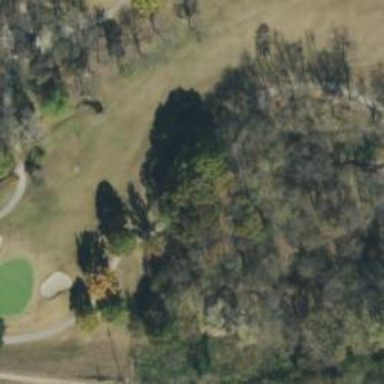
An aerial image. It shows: Path used for both walking and golf.